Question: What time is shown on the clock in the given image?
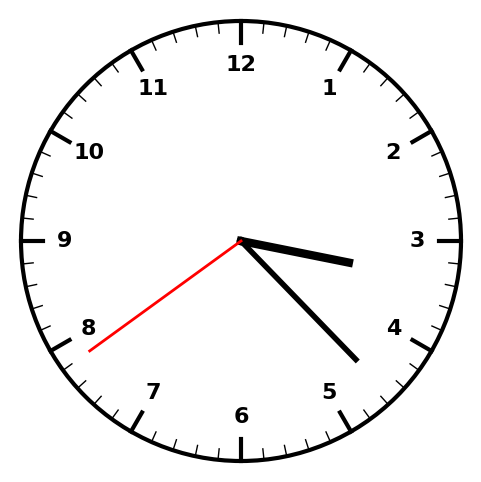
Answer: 03:22:39